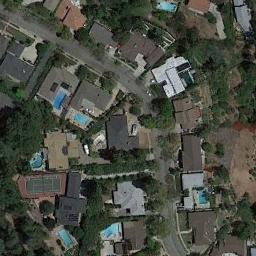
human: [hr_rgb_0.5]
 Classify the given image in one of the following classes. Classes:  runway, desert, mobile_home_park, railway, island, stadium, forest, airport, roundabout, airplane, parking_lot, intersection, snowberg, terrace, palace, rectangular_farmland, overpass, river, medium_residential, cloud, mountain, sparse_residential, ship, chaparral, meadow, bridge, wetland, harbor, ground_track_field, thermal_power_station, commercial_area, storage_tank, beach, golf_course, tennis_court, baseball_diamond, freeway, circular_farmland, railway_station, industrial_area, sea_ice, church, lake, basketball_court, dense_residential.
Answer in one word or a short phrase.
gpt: tennis_court